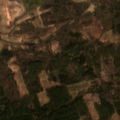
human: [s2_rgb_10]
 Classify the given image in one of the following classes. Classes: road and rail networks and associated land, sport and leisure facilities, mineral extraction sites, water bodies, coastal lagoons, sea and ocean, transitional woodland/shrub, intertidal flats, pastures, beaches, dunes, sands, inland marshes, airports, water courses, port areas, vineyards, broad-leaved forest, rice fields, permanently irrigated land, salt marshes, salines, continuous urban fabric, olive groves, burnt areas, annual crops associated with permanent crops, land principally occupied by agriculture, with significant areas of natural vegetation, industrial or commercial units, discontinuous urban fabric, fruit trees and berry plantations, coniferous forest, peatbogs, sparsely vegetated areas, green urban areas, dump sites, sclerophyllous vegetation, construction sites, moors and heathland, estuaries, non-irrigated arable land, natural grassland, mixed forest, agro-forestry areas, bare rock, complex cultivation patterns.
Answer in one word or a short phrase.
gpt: pastures, coniferous forest, mixed forest, transitional woodland/shrub